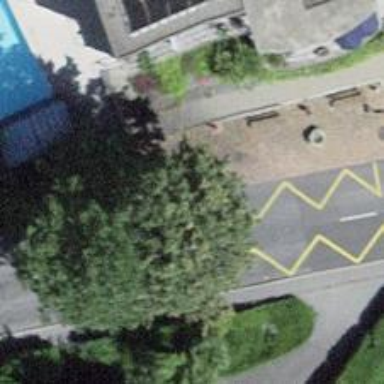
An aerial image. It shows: Bus stop with platform for public transport.